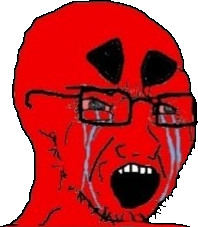
Label: 5_Soyjak